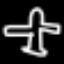
Label: airplane